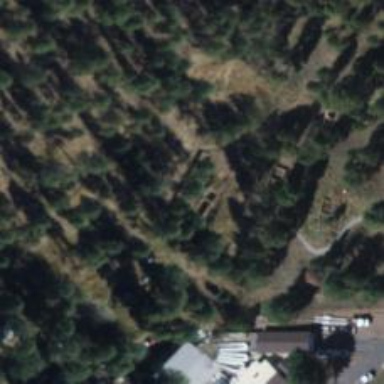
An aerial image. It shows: Archaeological site with historical significance.